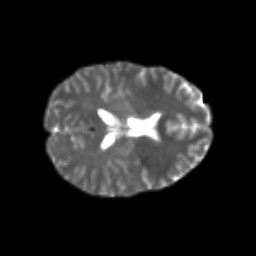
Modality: T2w
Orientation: axial
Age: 24
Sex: female
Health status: healthy
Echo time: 0.074 s